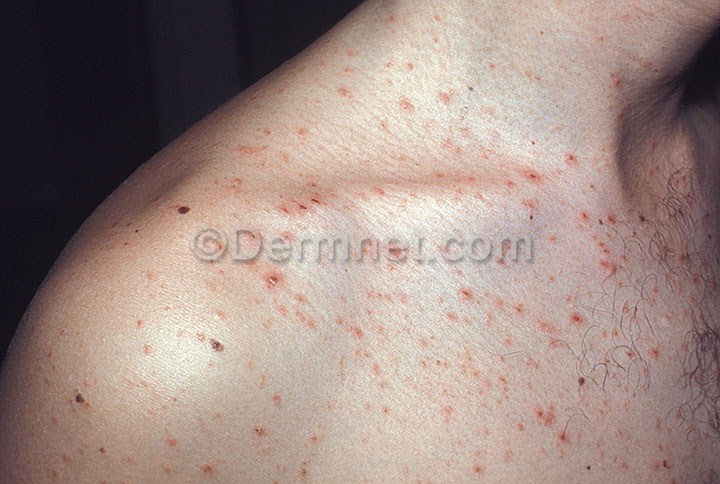
Disease: Psoriasis pictures Lichen Planus and related diseases